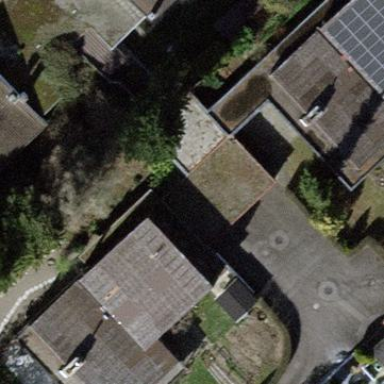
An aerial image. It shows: Detached building with saltbox roof shape.